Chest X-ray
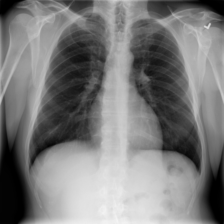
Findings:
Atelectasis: negative
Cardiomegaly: negative
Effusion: negative
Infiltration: negative
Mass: negative
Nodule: negative
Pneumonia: negative
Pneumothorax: negative
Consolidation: negative
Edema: negative
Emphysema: negative
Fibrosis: negative
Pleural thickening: negative
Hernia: negative